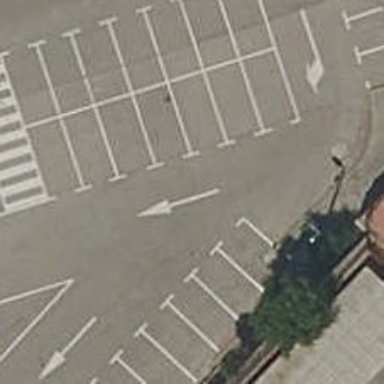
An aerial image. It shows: Parking aisle designated as service road.